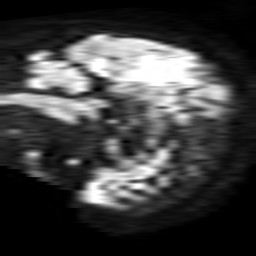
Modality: TRACE
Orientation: sagittal
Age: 61
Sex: female
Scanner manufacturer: philips
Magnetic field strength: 1.5 T
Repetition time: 3.398 s
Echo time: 0.06922 s